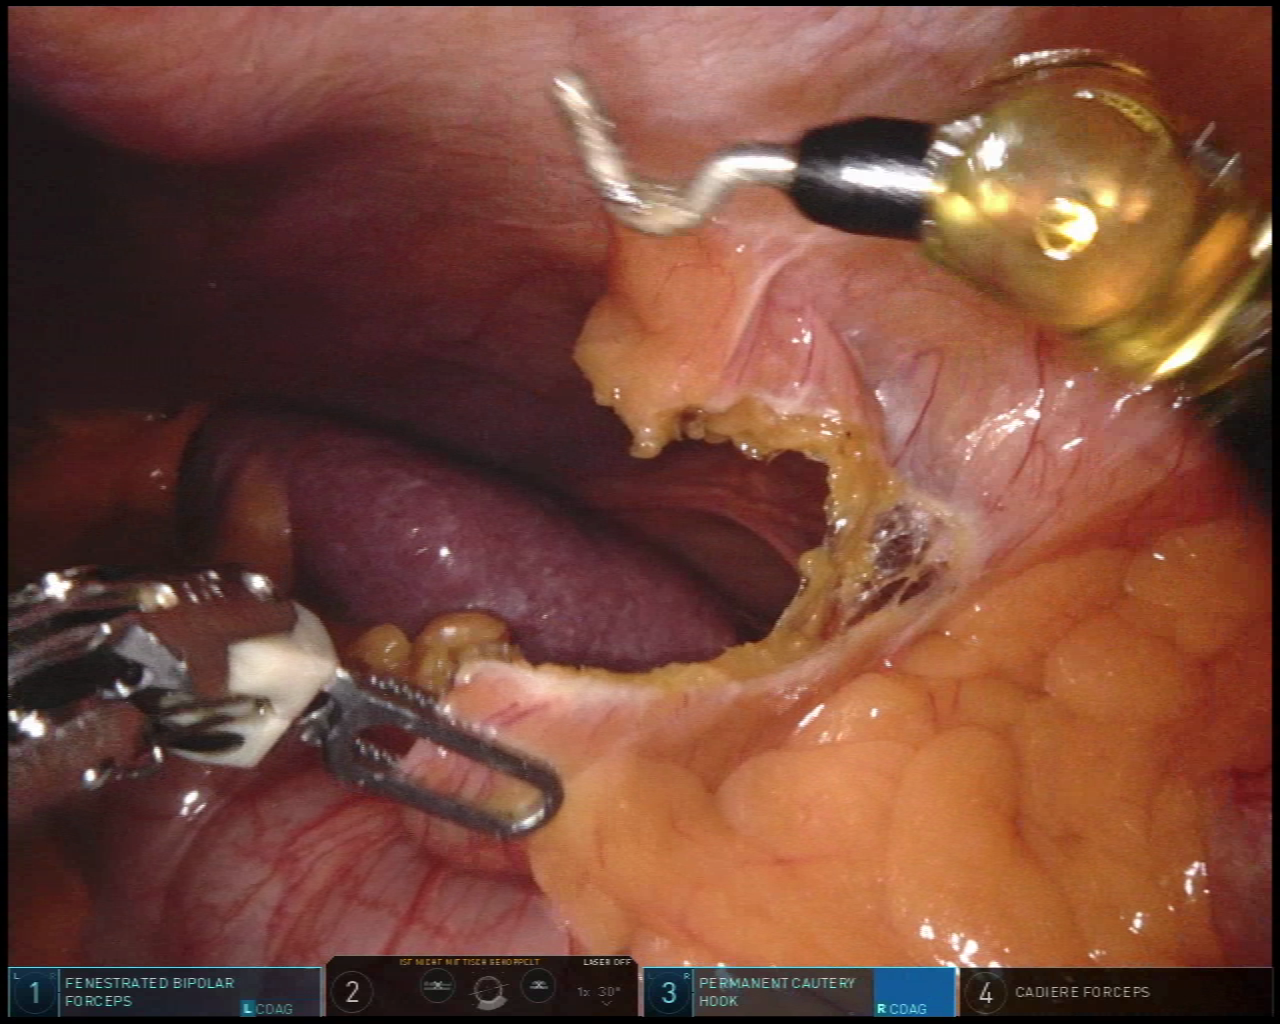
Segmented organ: colon
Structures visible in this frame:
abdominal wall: yes
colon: yes
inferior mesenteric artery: no
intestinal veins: no
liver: no
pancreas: no
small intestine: no
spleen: yes
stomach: no
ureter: no
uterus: no
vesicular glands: no